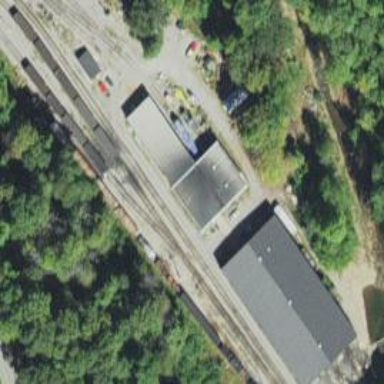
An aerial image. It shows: Preserved railway.